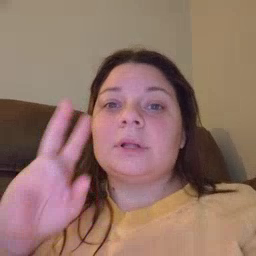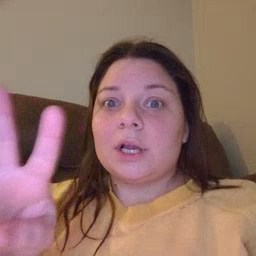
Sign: look